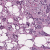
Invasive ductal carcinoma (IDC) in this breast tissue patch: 1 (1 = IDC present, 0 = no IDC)